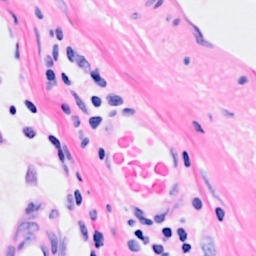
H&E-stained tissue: Breast